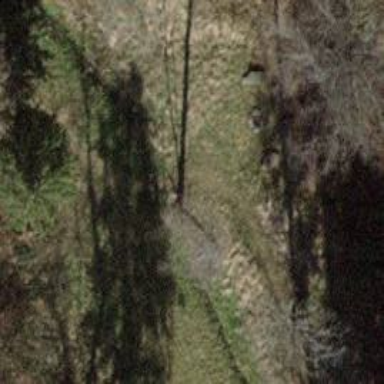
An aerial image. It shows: Path.